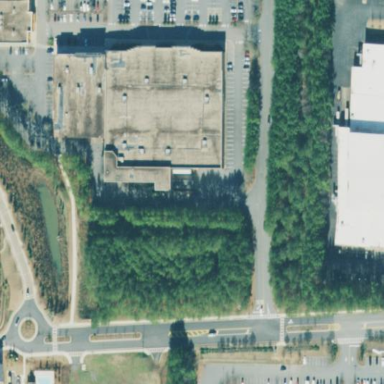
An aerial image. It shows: Department store building.